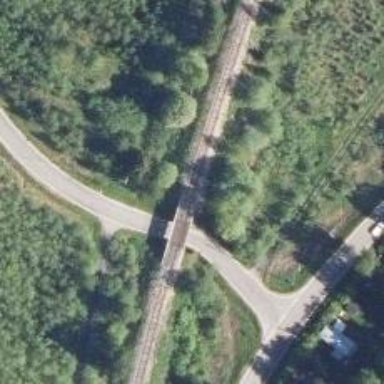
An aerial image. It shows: Bridge carrying railway with B1 track class.